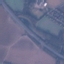
Land use / land cover: Highway